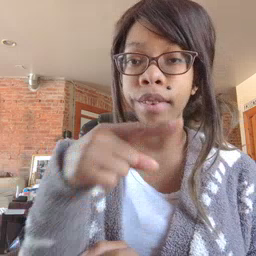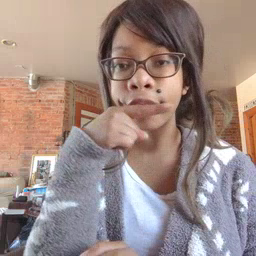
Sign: toothbrush